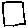
Label: square